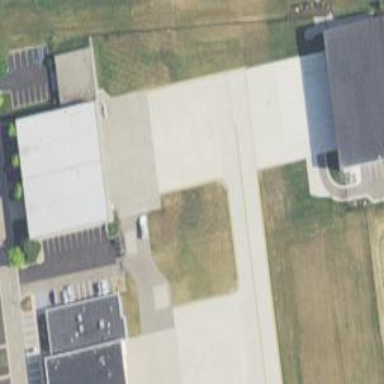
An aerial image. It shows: Apron at the airport.